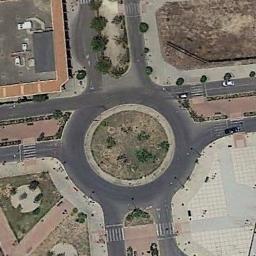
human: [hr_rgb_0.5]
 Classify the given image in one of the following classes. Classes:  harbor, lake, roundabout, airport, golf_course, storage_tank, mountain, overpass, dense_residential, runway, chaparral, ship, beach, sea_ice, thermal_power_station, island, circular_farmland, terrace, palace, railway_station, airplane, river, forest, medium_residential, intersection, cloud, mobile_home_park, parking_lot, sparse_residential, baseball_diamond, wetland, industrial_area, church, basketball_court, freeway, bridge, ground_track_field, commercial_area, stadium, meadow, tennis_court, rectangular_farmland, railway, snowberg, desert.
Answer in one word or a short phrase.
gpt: roundabout